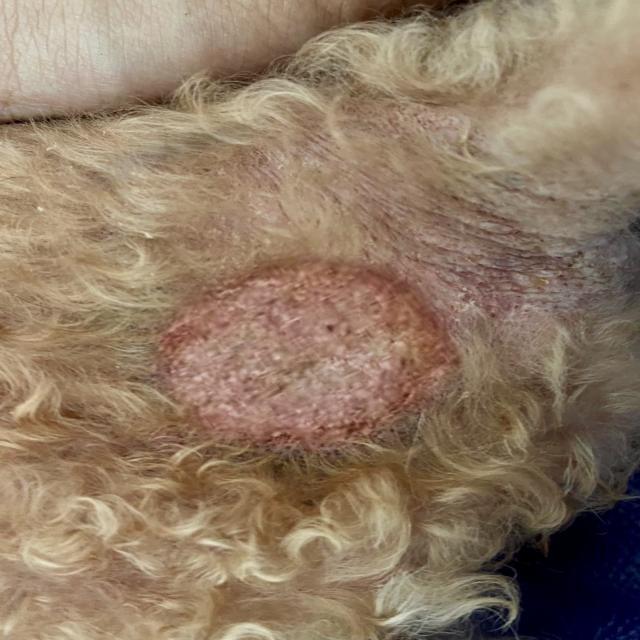
Canine ringworm (Dermatophytosis) — fungal infection caused by Microsporum or Trichophyton. Presents with circular alopecia, scaling, crusting, and broken hairs.